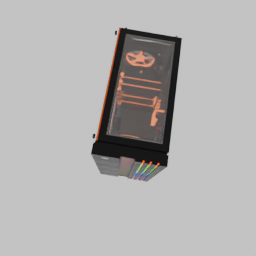
Label: electronics